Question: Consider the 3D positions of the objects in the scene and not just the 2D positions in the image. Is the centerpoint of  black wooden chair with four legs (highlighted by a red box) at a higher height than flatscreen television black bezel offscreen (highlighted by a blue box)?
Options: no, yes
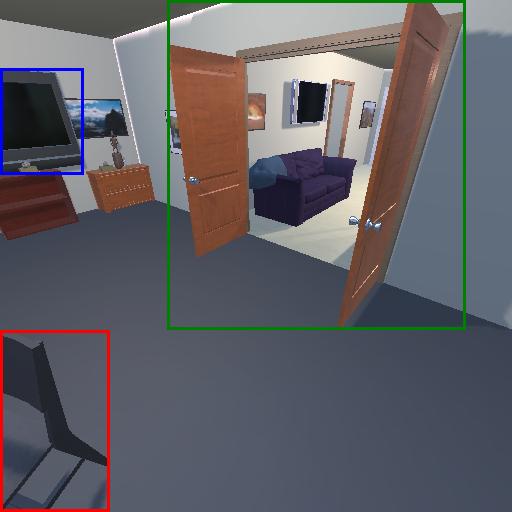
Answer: no